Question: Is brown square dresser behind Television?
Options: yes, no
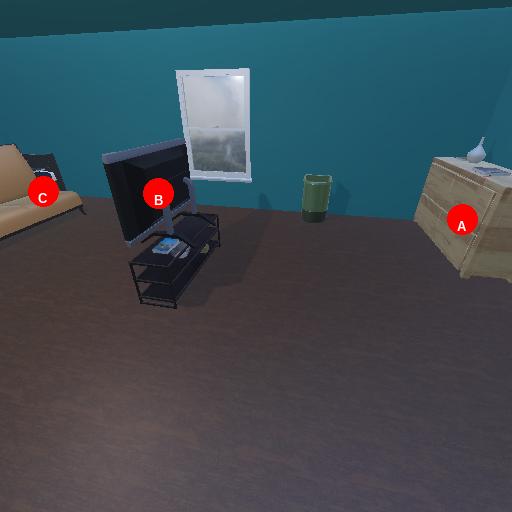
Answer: yes